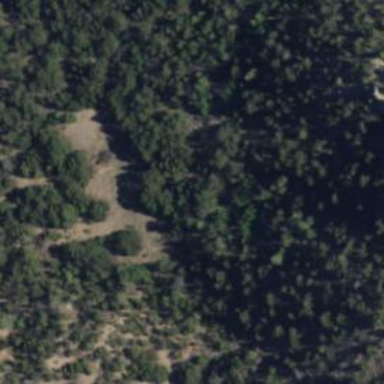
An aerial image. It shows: Area covered in scrub vegetation.